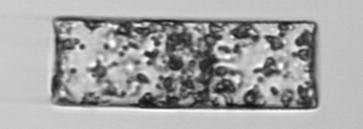
Label: Guinardia_flaccida